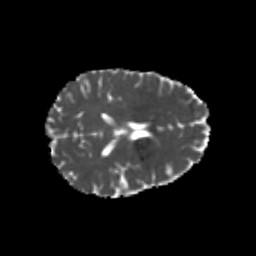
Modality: MD
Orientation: axial
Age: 23
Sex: female
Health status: healthy
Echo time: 0.074 s